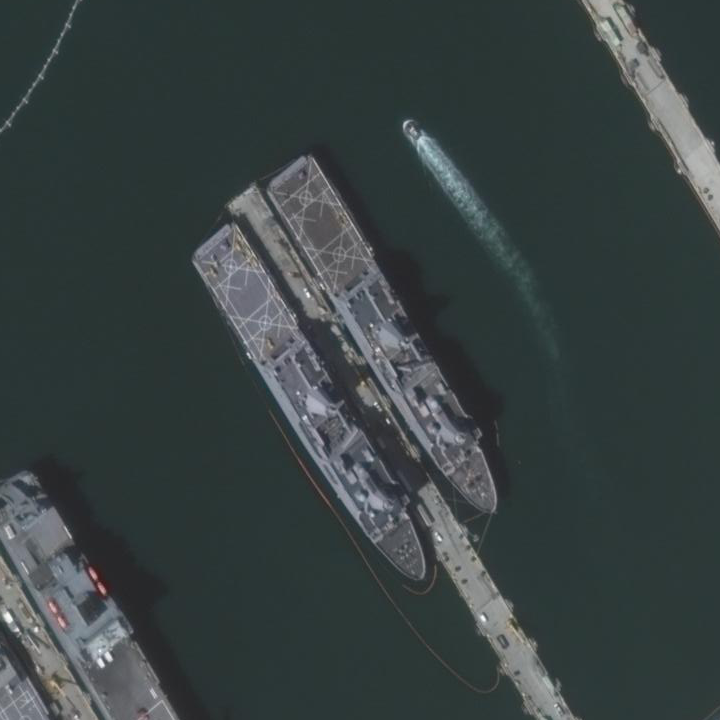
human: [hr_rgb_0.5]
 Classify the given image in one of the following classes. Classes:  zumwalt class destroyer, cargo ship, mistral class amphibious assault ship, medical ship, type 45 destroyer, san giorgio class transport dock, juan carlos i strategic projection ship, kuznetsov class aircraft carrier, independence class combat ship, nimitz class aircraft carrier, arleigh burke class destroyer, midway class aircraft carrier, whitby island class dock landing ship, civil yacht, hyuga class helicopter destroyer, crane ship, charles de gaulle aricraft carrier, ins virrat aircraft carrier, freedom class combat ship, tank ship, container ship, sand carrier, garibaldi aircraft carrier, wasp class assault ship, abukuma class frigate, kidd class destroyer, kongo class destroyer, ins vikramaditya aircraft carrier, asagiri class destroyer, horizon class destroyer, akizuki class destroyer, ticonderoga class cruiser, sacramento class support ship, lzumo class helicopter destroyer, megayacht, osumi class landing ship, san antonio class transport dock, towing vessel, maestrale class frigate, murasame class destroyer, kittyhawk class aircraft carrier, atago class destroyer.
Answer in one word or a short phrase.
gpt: San Antonio class transport dock